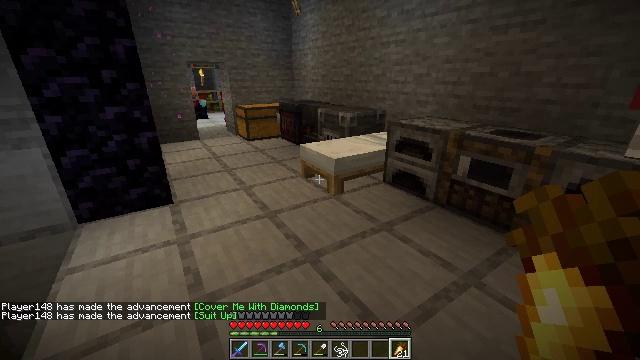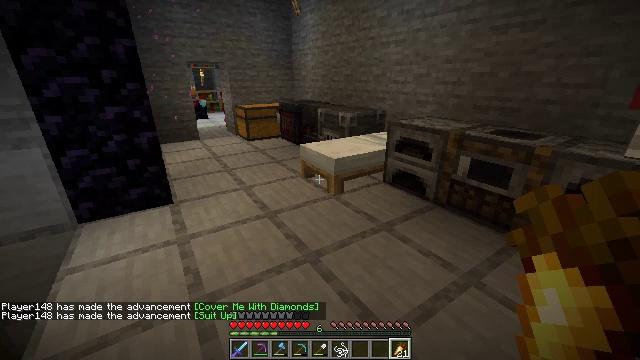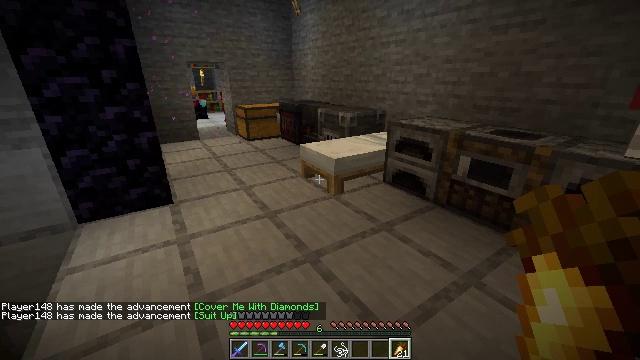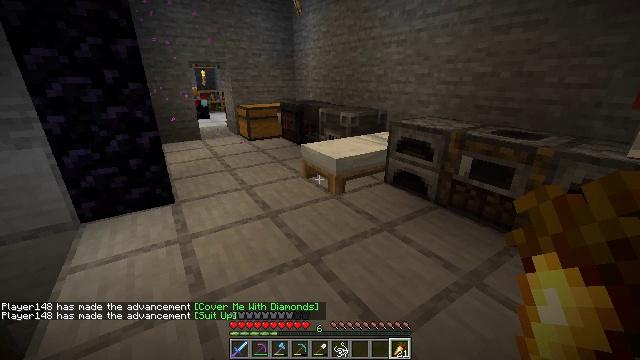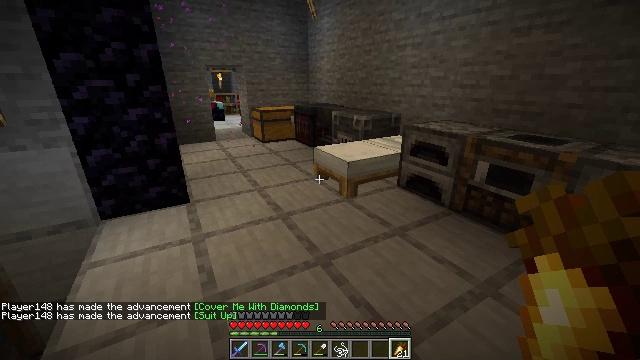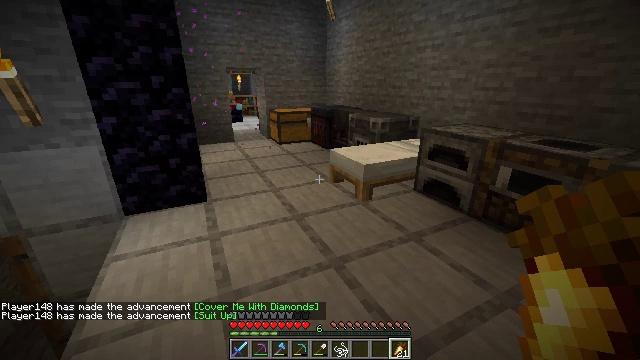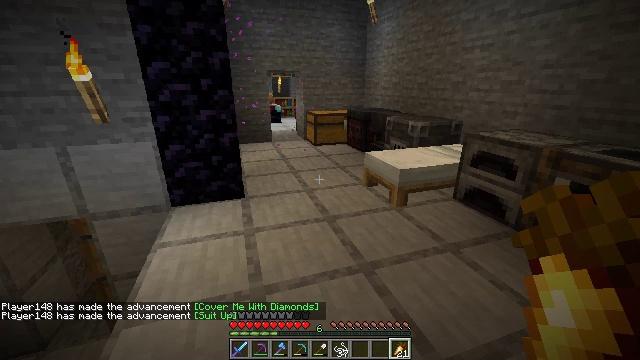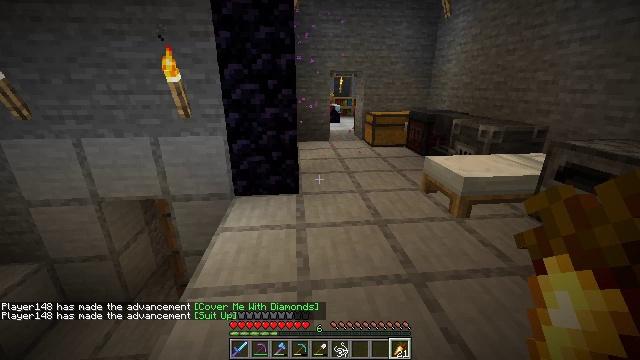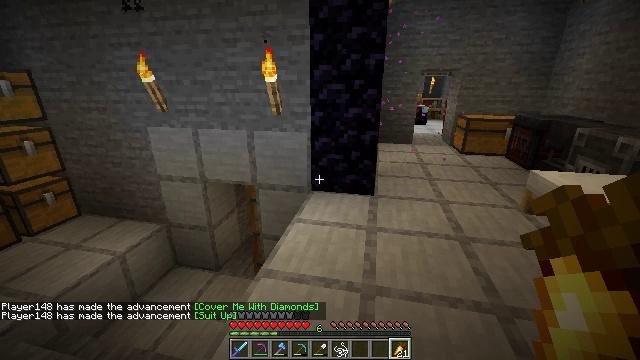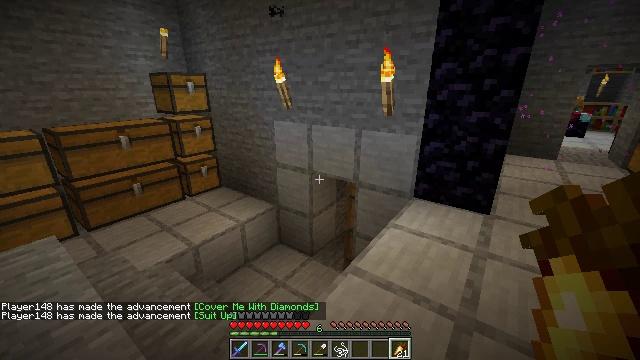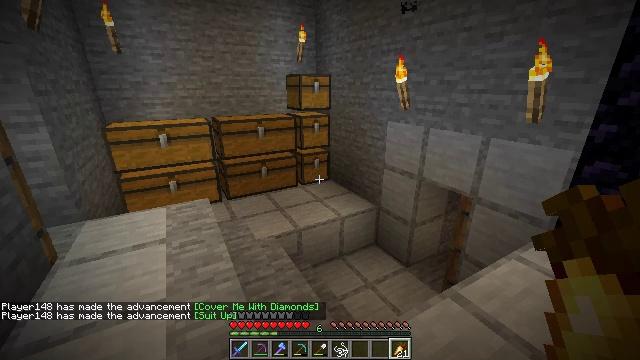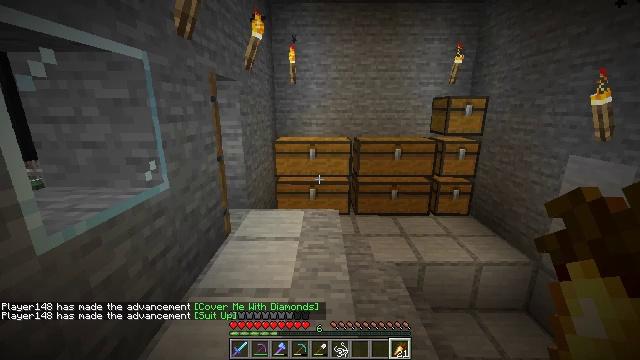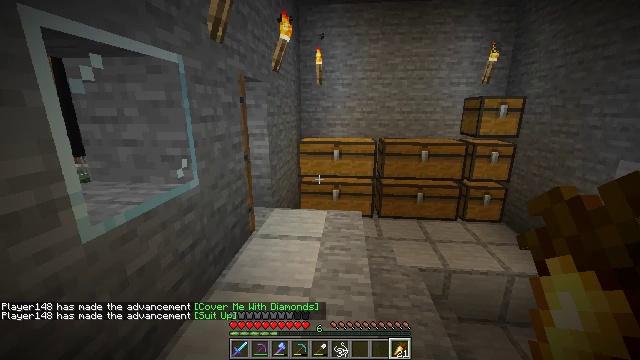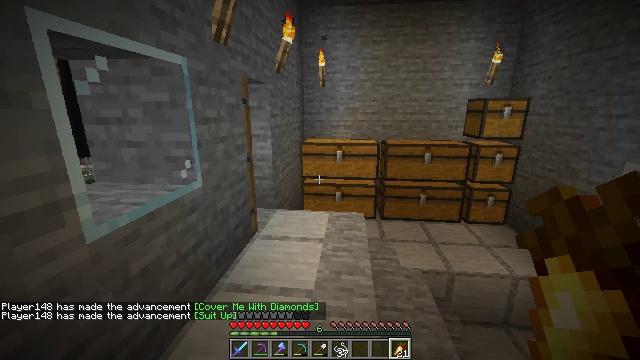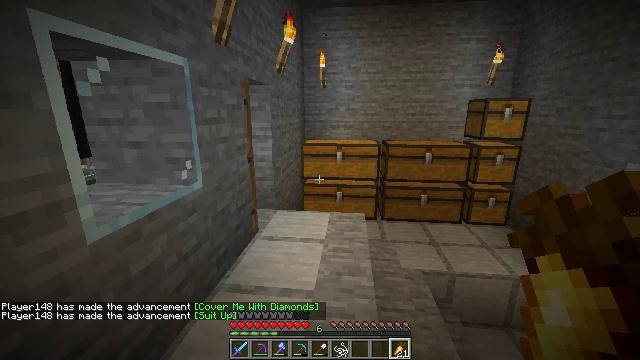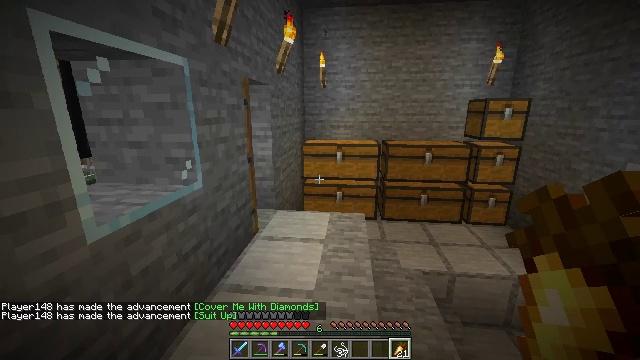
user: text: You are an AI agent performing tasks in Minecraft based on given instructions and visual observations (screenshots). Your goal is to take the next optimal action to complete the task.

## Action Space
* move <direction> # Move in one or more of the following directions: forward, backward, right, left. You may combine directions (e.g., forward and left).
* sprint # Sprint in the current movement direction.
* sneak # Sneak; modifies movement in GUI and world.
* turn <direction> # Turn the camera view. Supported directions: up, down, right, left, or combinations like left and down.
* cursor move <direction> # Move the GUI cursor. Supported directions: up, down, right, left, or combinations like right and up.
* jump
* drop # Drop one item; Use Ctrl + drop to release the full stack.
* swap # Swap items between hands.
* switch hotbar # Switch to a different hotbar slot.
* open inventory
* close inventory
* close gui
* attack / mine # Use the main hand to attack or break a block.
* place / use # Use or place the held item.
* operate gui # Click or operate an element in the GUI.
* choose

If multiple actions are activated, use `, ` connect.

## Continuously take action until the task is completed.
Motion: motion action
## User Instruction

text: Craft smooth stone in the furnace.
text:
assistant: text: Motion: no_op
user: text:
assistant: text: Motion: no_op
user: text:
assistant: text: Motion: no_op
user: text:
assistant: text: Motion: turn left
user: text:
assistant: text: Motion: turn left
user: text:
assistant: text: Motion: turn left
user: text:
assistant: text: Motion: turn left
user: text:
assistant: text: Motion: turn left
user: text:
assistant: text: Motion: turn left
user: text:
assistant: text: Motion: turn left
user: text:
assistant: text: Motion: turn left and up
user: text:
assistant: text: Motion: turn left
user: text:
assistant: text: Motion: no_op
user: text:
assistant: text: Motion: no_op
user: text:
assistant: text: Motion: no_op
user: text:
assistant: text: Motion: no_op
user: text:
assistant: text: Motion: no_op
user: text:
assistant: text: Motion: no_op
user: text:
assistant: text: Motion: no_op
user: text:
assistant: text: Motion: no_op
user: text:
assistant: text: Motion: no_op
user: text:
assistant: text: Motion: no_op
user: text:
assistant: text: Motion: no_op
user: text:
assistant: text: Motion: no_op
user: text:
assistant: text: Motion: no_op
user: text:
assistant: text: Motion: move forward, turn left
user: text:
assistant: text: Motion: move forward, turn left
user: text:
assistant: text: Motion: move forward, turn left
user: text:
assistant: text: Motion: move forward, turn left and up
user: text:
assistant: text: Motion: move forward and move right, turn left and up